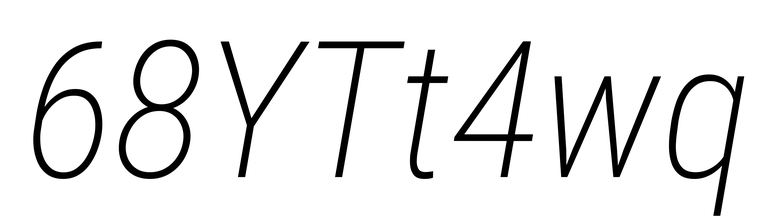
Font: Roboto-Italic_Condensed_ExtraLight_Italic